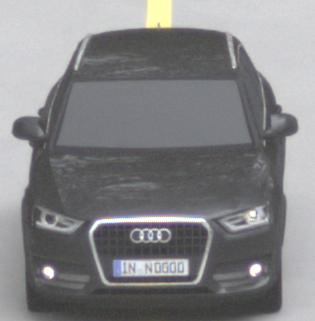
Make: Audi
Model: Q3 1.4 TFSI
Detailed model: Q3 (8U)
Model produced from: 2013/07
Model produced until: 2014/10
Doors: 5
Color: gray
Road condition: dry road
Daytime: morning or afternoon
Contrast: low contrast